Question: I have to show details in below format, and my JSON looks like this:
'''
{
"clubs":[
{
"title" : "Bold Eyes Night Club",
"description" : "(Heading 1)Why We Like It (PointNo.1)Cook up your own food in the fully equipped kitchens. (PointNo.2)Up the street's London Bridge. (PointNo.3)Famous food shopping market few steps away from the door. (Heading 2)Need to Know (PointNo.1)All rooms to fit two people. (PointNo.2)18+ to book a room."
}
]
}
'''

I have parsed JSON data, now i just want to show description in such format as shown in above screen-shot
My mean 'new line', 'dots', 'plus' and other 'symbols'
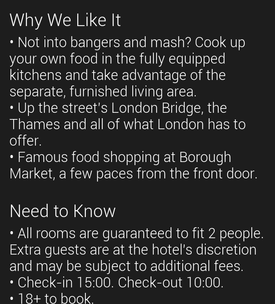
Answer: Since you have control over JSON, try to reconstruct JSON like below
'''
{
"clubs": [
{
"title": "Bold Eyes Night Club",
"description": [
{
"Heading": "Why We Like It",
"Points": [
"Cook up your own food in the fully equipped kitchens.",
"Up the streets London Bridge.",
"Famous food shopping market few steps away from the door."
]
},
{
"Heading": "Need to Know",
"Points": [
"All rooms to fit two people.",
"18+ to book a room."
]
}
]
}
]
}
'''
After Parsing, while setting to TextView.
'''
mHeading.setText(data.getHeading()) // "Why We Like It",
mHeading.setTextSize(24);
String mPoints = ""; mPoint1 + +
for(int i = 0; i < data.getPoints().size(); i++)
{
mPoints = "&emsp;&middot;" + data.getPoints().get(i) + "
";
}
mPointsTextView.setText(Html.fromHtml(mPoints));
'''
Or you can add symbols from your server, so you can have more control.
'''
{
"clubs": [
{
"title": "Bold Eyes Night Club",
"description": [
{
"Heading": "Why We Like It",
"Points": "&emsp;&middot;Cook up your own food in the fully equipped kitchens.
&emsp;&middot;Up the streets London Bridge.
&emsp;&middot;Famous food shopping market few steps away from the door."
},
{
"Heading": "Need to Know",
"Points": "&emsp;&middot;All rooms to fit two people.
&emsp;&middot;18+tobookaroom."
}
]
}
]
}
mHeading.setText(data.getHeading()) // "Why We Like It",
mHeading.setTextSize(24);
mPointsTextView.setText(Html.fromHtml(mPoints)); //&emsp;&middot;Cook up yo...
'''